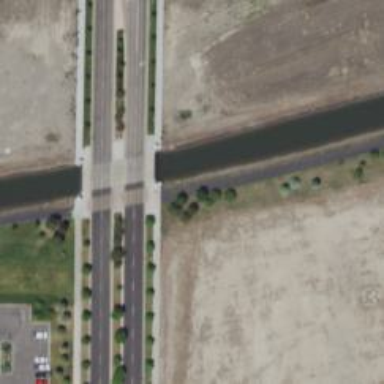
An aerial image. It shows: Crossing on the cycleway.